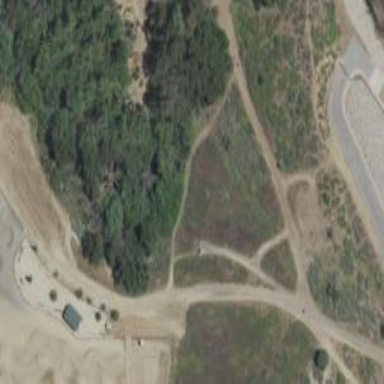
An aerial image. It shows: Disc golf tee area.